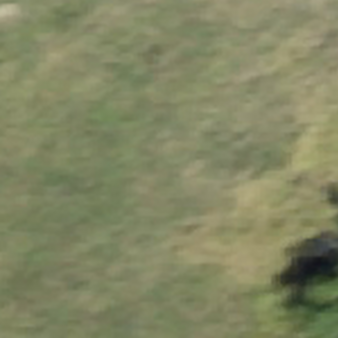
Label: other